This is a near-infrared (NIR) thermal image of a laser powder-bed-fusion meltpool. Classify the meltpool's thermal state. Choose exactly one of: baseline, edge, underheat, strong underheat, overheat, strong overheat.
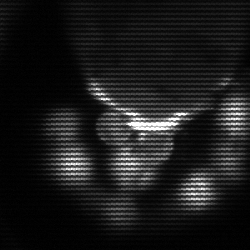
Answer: baseline